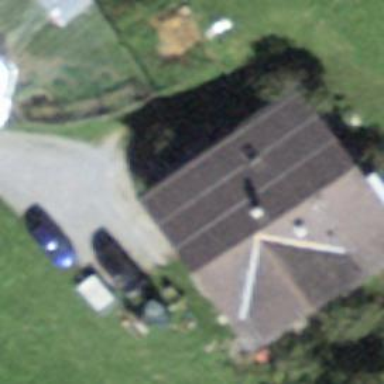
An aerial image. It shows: Farm building.